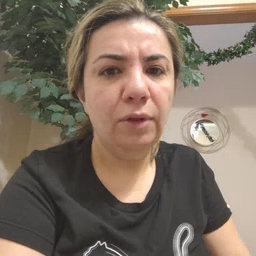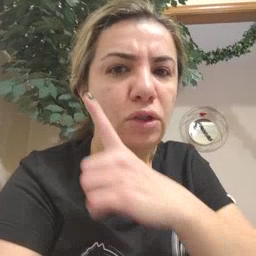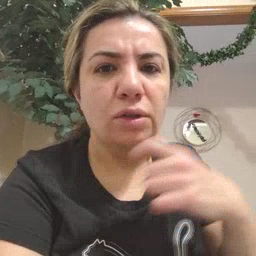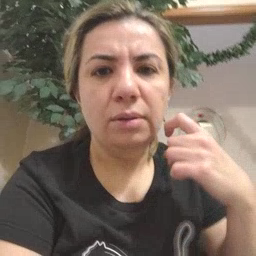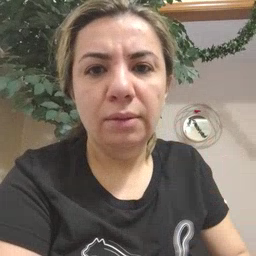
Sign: dryer